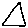
Label: triangle